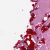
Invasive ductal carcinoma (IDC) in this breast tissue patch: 0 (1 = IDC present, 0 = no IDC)